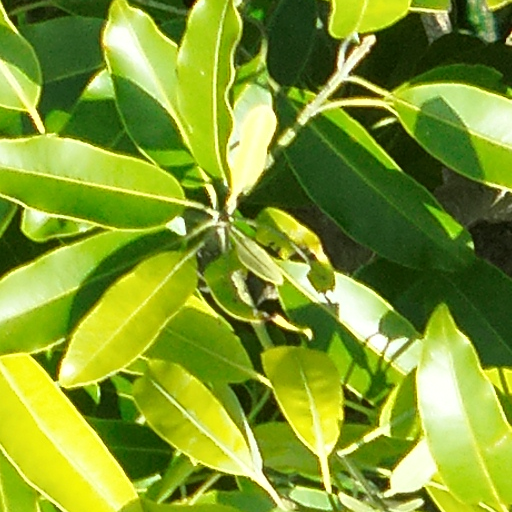
Species: Ocotea leptobotra
GBIF accepted scientific name: Ocotea leptobotra
Crown area (m\u00b2): 218.301